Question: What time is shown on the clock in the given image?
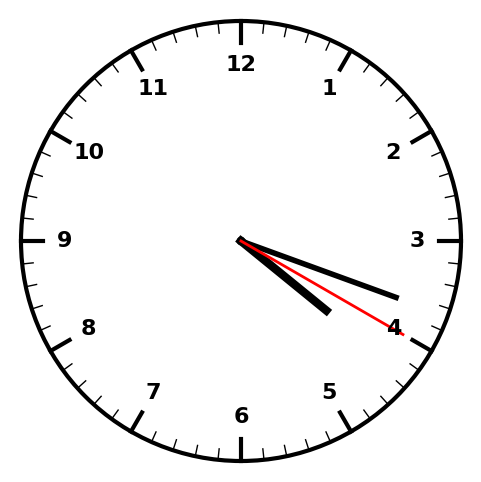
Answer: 04:18:20